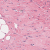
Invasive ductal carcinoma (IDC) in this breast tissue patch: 0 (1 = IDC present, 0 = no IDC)